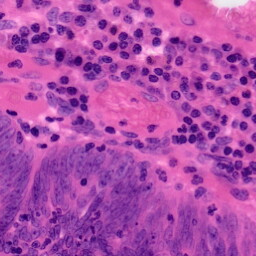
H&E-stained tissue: Colon